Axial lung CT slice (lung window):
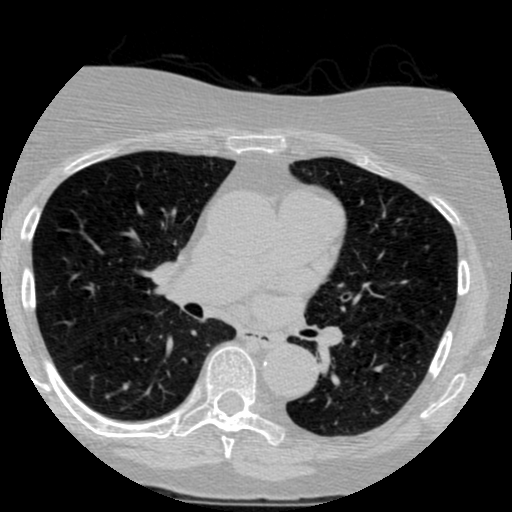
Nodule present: no